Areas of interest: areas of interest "Bei Ling Military Club"
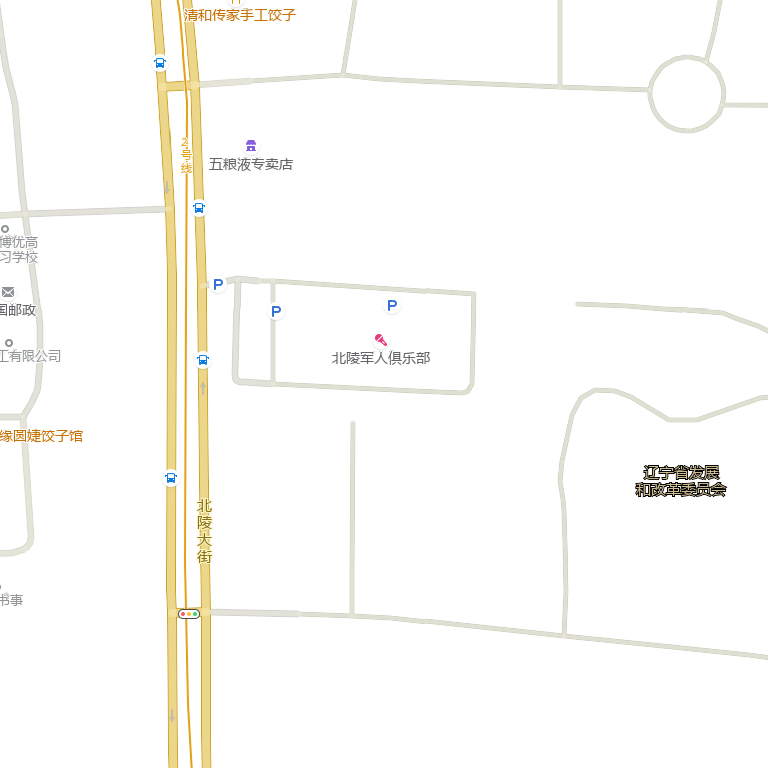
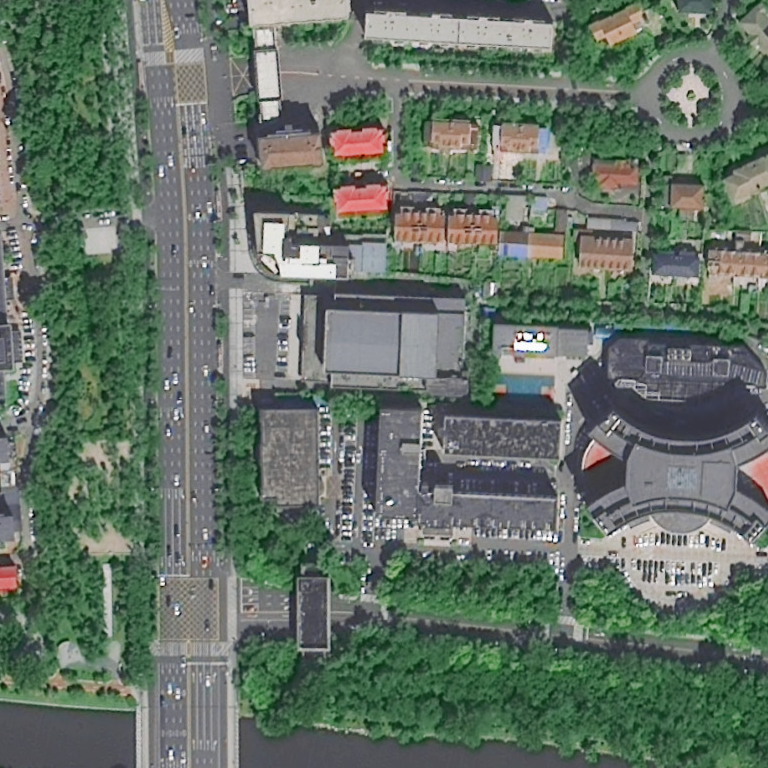